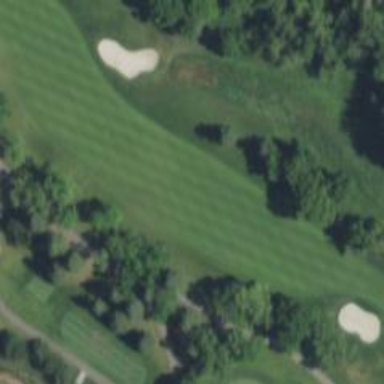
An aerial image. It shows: View of golf hole.